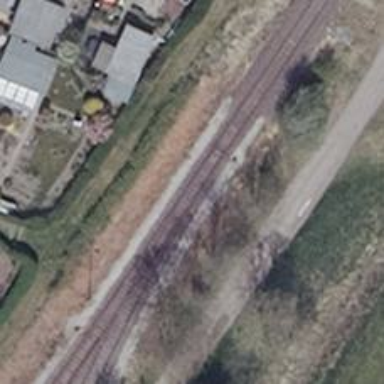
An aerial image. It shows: Railway switch.